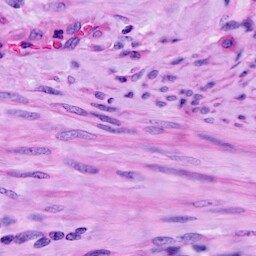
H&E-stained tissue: Cervix